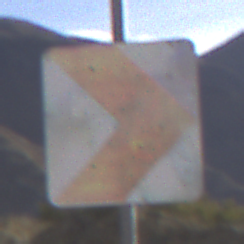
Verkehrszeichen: RichtungstafelnInKurvenKleinLinks
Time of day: MorningAfternoon
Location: Outdoor (Nature)
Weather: PartlyCloudy
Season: NotSpecified
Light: Natural